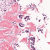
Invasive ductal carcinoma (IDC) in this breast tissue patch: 1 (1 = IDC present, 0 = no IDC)